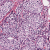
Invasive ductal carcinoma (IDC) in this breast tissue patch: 1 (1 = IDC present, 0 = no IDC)